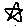
Label: star